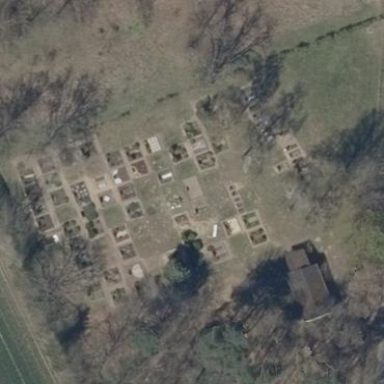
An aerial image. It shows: Cemetery.